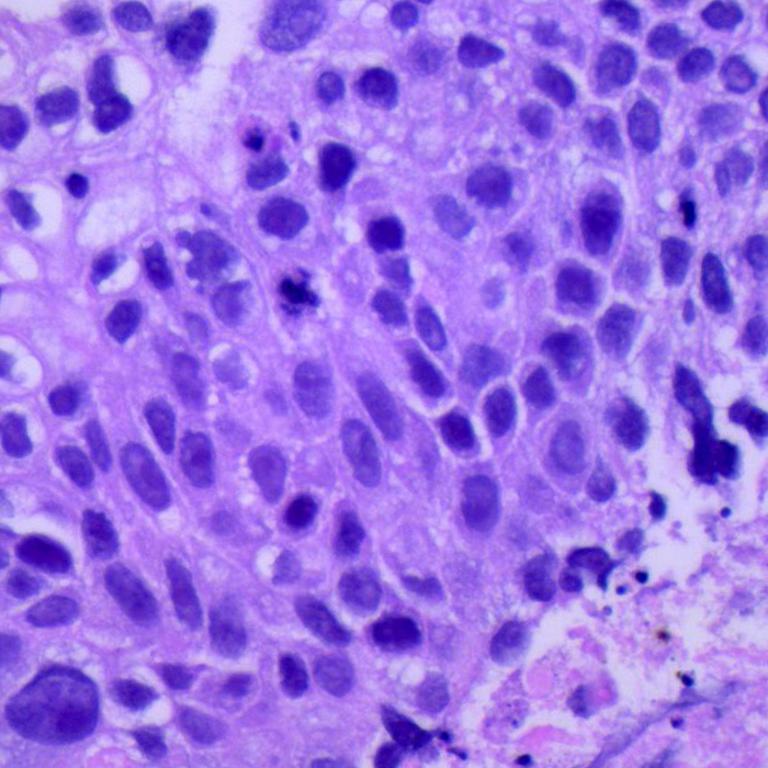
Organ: lung
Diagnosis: squamous carcinomas